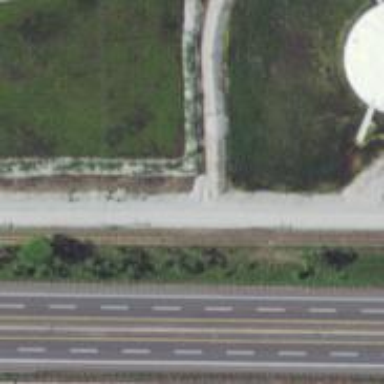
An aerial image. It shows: Service road with embankment.